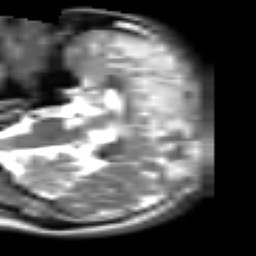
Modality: T2w
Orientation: sagittal